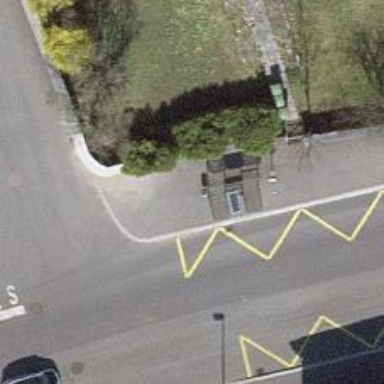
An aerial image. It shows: Bus stop along the road.